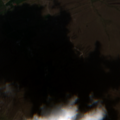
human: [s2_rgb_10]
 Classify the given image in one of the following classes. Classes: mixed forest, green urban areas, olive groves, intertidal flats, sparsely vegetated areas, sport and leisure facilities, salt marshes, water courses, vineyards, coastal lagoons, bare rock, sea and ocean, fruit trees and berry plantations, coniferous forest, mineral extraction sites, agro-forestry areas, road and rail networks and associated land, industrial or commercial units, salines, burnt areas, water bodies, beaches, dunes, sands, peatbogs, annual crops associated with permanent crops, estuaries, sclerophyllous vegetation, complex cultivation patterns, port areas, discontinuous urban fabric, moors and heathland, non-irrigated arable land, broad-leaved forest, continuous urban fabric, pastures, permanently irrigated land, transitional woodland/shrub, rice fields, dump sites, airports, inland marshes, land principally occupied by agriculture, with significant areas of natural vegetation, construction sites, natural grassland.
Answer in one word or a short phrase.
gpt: complex cultivation patterns, peatbogs